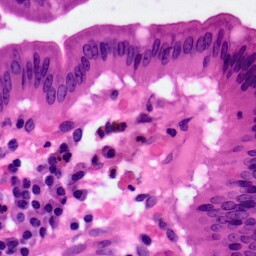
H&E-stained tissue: Pancreatic